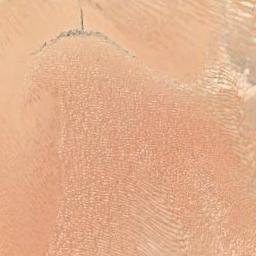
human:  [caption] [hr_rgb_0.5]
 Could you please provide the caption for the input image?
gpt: There are parallel lines in this desert .

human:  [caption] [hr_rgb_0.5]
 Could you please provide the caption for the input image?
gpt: This is a yellow desert with wavy stripes .

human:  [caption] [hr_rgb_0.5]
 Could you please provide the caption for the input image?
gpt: The desert has yellow sand and some small dunes .

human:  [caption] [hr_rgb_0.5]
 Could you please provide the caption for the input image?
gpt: There are yellow desert with a line of green plants .

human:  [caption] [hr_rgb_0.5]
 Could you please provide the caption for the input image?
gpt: A yellow desert covered with sand .